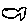
Label: fish